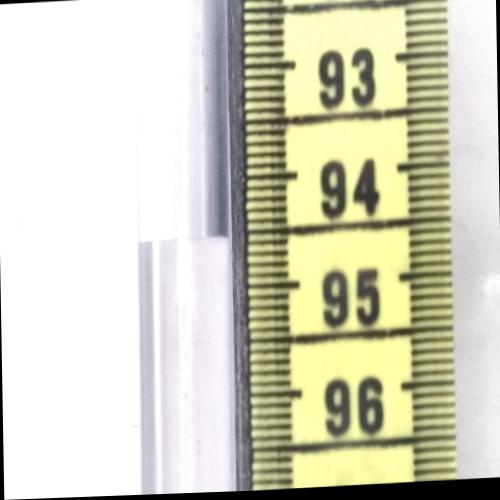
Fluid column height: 94.5 cm